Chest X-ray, PA view. Patient: 58 years old, sex M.
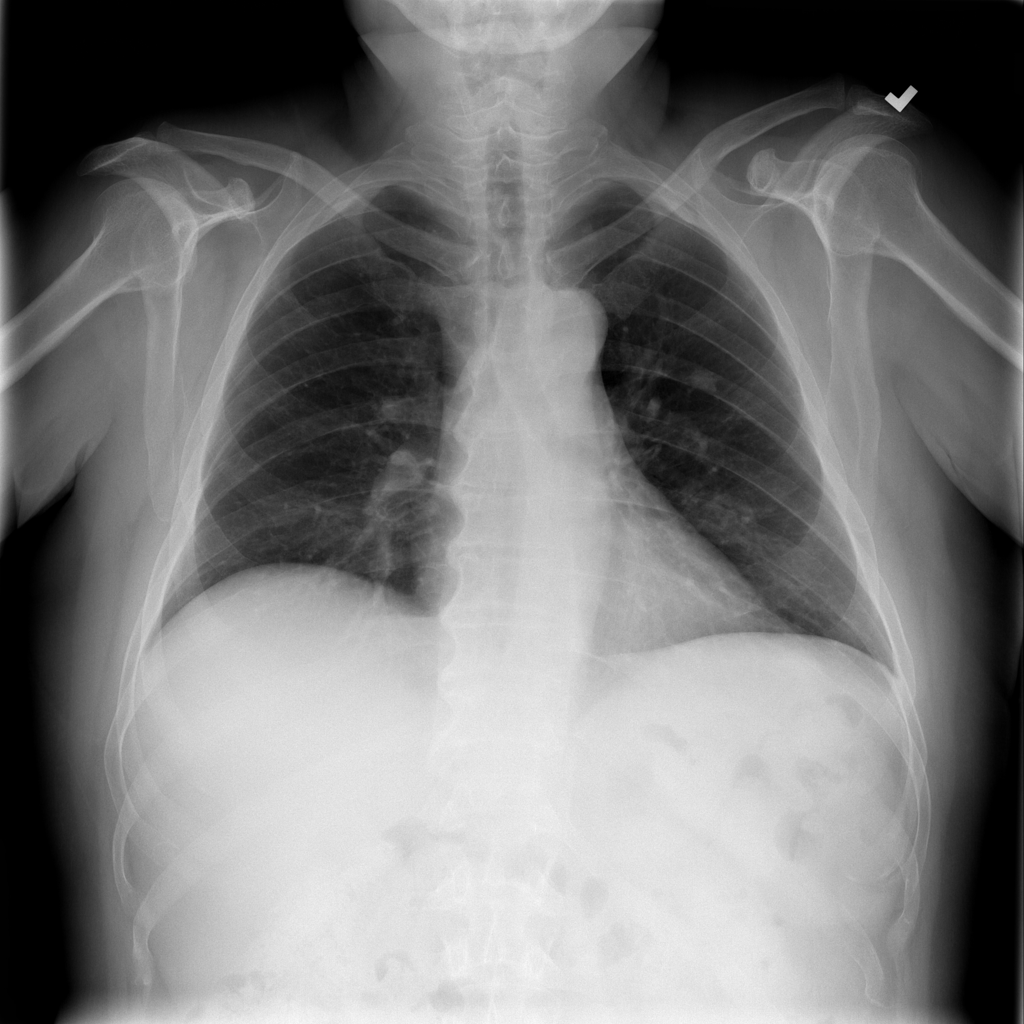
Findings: No Finding